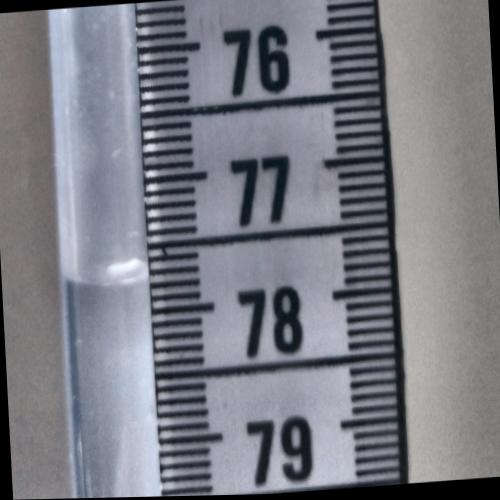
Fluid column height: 77.7 cm